Field crop: maize
Growth stage: 2
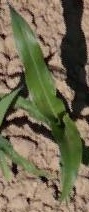
Species: maize